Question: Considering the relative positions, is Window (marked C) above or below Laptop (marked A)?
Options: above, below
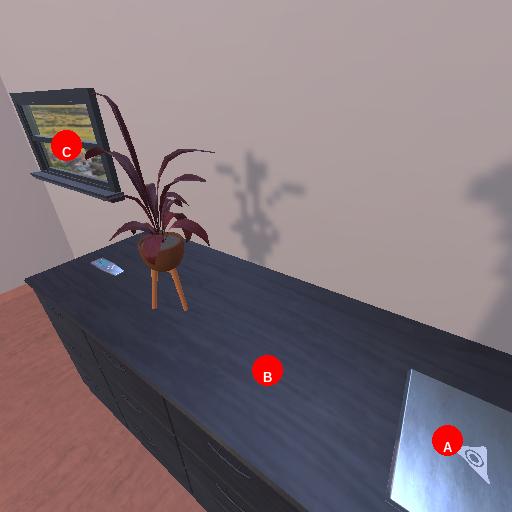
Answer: above